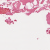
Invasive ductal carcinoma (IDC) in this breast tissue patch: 0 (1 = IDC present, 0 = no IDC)